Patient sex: M
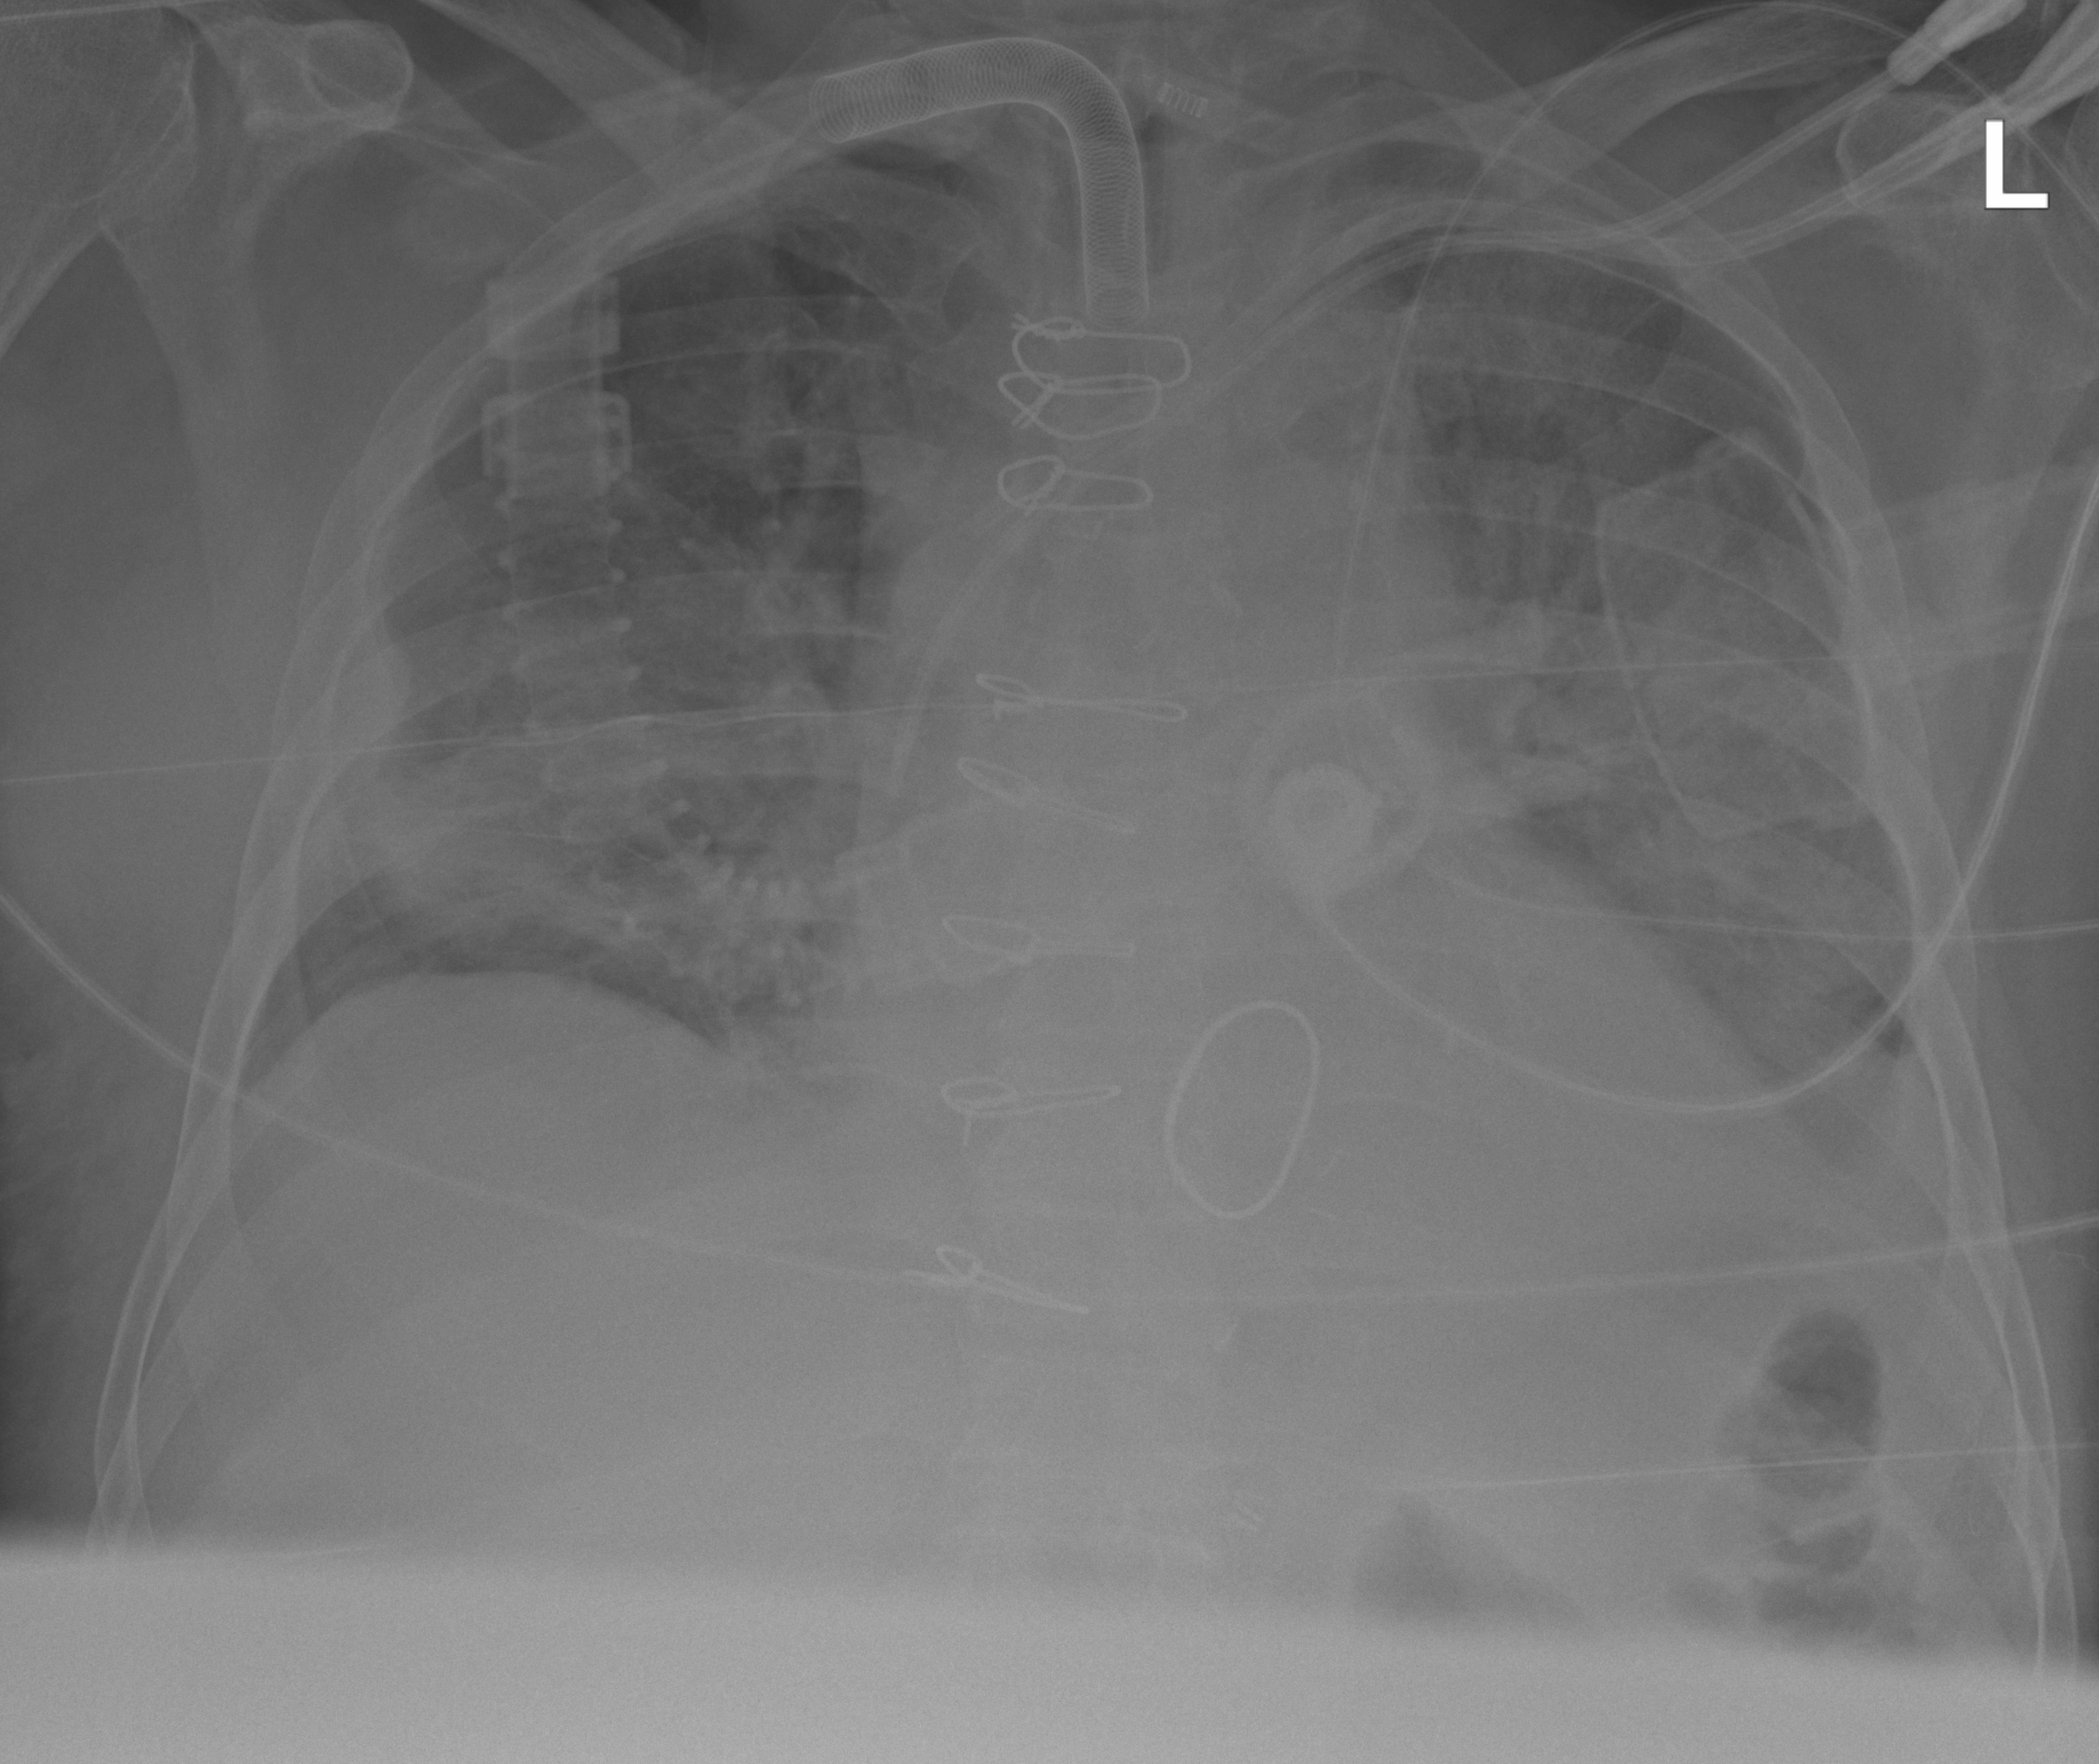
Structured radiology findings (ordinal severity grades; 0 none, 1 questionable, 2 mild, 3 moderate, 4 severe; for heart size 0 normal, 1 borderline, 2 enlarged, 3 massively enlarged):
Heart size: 2
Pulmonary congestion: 2
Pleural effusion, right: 0
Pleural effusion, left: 2
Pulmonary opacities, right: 3
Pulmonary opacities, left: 3
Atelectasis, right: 3
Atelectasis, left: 2